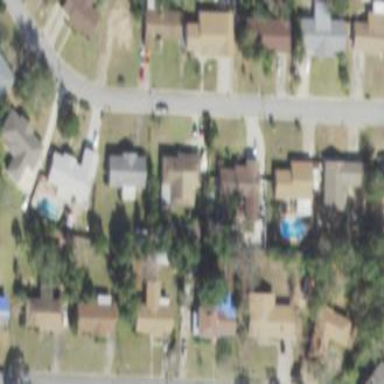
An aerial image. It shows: Residential area composed of single-family homes.